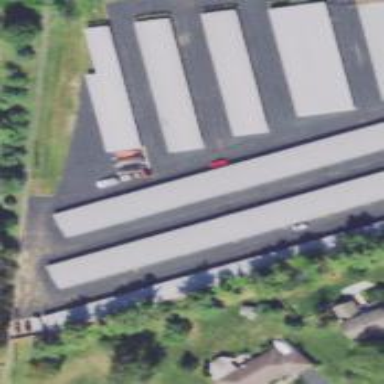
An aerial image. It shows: Building housing storage rental shop.